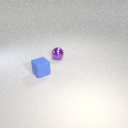
small blue rubber cube in front of small purple metal sphere